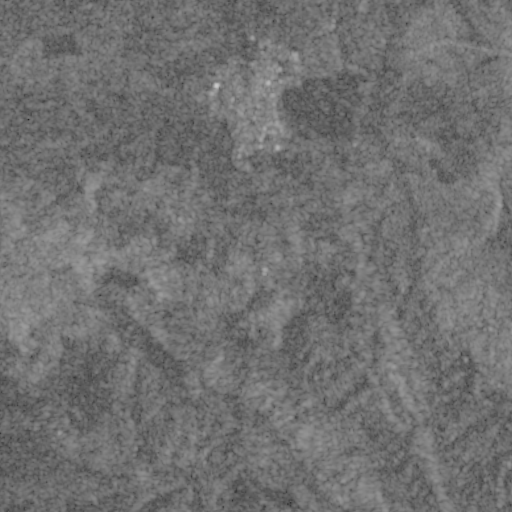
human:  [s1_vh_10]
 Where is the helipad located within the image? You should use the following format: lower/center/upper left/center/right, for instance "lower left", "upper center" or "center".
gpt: The helipad is located in the center of the image.
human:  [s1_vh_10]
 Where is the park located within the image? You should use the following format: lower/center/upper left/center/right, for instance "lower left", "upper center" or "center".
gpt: The park is located in the upper center of the image.
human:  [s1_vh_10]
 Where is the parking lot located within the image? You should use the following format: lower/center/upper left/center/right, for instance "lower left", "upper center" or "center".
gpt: The parking lot is located in the upper center of the image.
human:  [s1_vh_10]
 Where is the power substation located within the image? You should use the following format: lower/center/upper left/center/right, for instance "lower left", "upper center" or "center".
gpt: The power substation is located in the upper center of the image.
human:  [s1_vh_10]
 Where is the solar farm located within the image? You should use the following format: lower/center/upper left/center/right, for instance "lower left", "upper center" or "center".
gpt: The solar farm is located in the upper left of the image.
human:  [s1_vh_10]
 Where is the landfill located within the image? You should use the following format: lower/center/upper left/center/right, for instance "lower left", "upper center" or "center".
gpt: There is no landfill in the image.

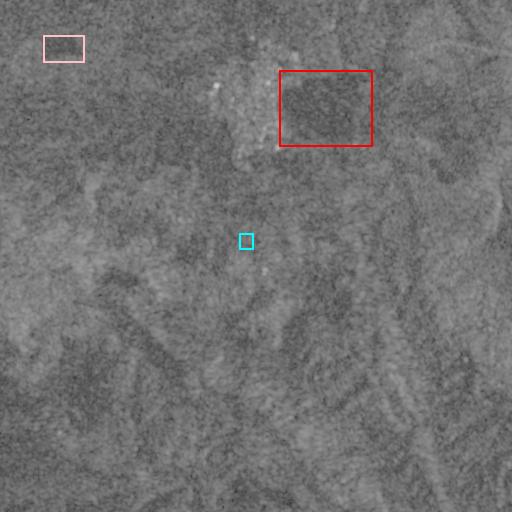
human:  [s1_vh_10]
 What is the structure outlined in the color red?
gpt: The structure outlined in red is a crop field.
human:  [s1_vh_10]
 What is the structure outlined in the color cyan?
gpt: The structure outlined in cyan is a park.
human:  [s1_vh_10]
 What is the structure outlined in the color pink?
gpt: The structure outlined in pink is a solar farm.
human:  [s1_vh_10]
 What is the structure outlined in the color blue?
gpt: There is no blue outline.